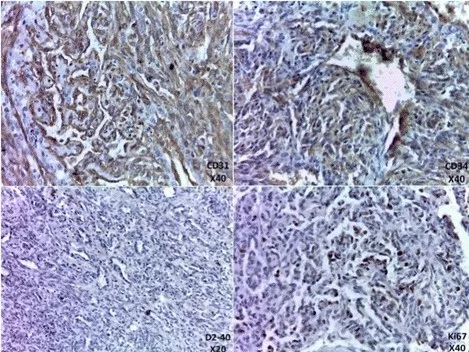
Immunohistochemical profile of our case.
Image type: pathology (immunostaining)